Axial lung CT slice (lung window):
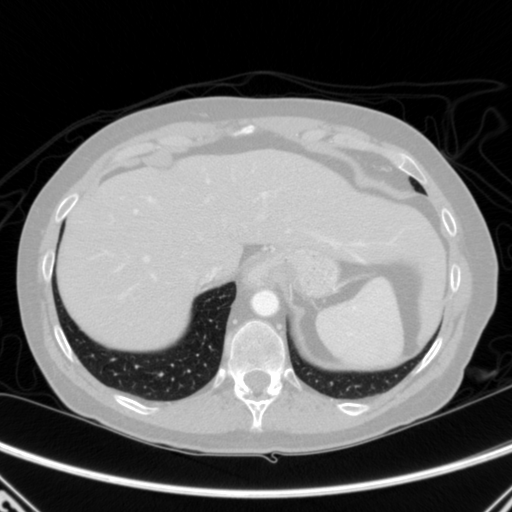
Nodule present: no